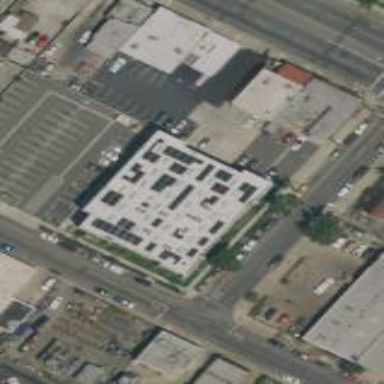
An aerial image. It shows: Commercial building.